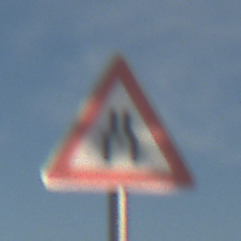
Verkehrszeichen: VerengteFahrbahn
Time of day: MorningAfternoon
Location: Outdoor (Nature)
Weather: PartlyCloudy
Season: NotSpecified
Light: Natural